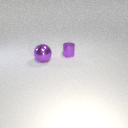
small purple metal cylinder to the right of large purple metal sphere